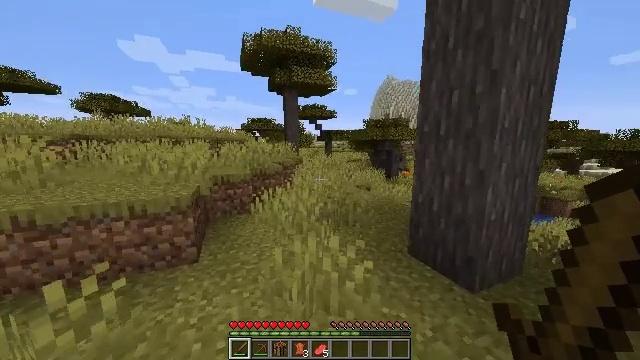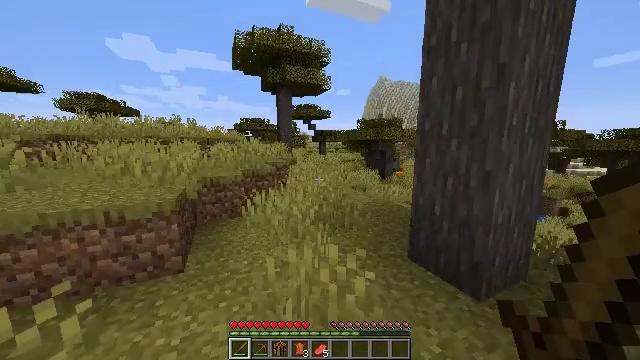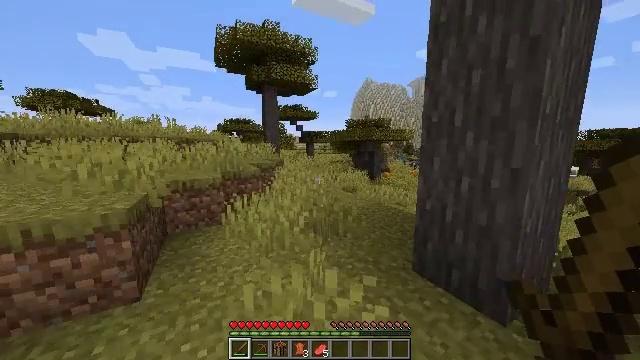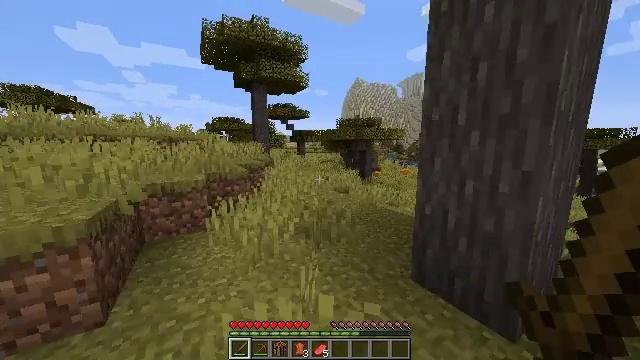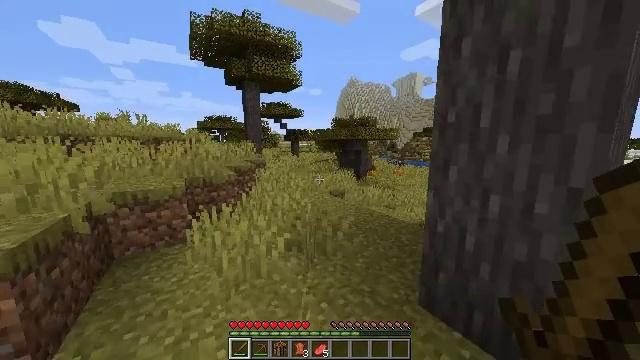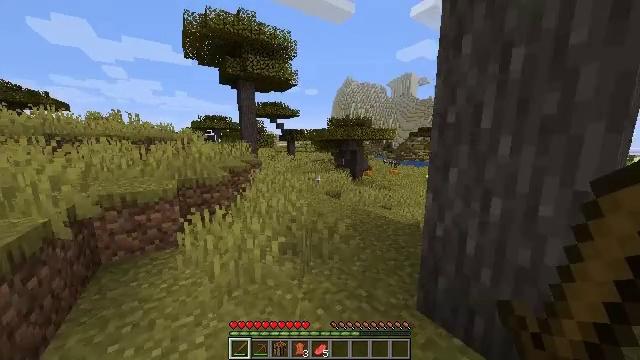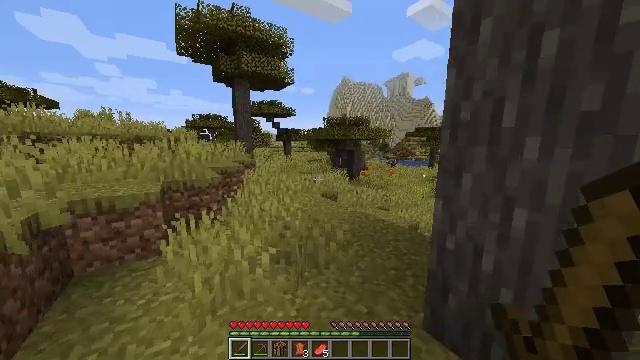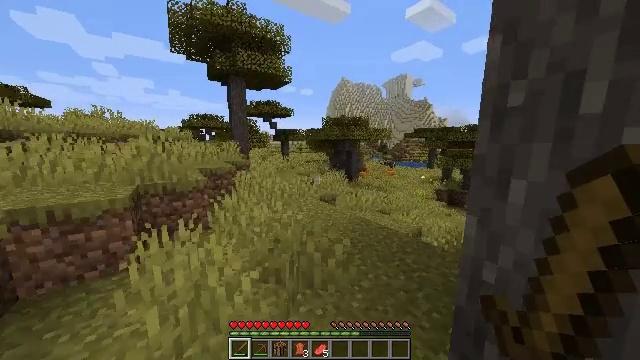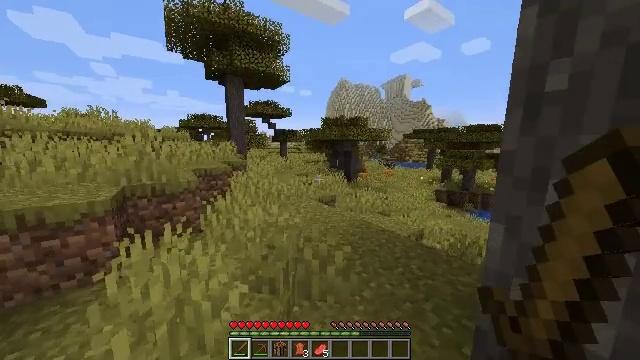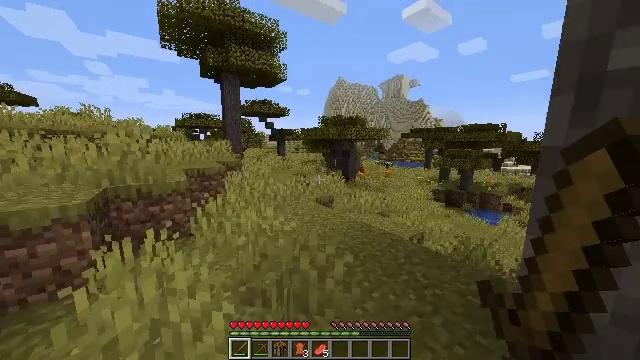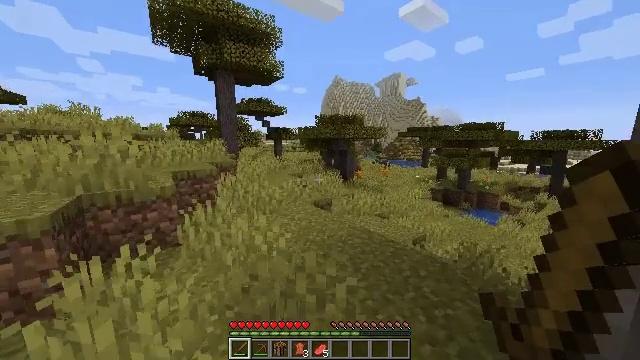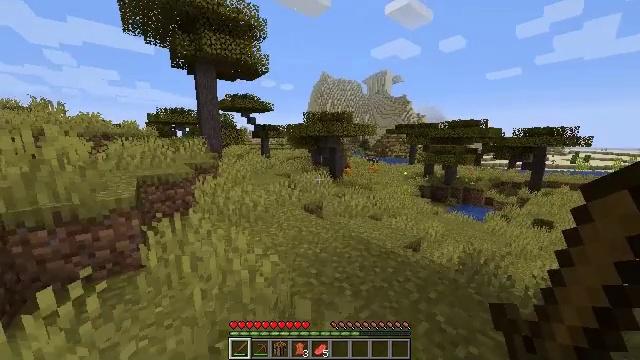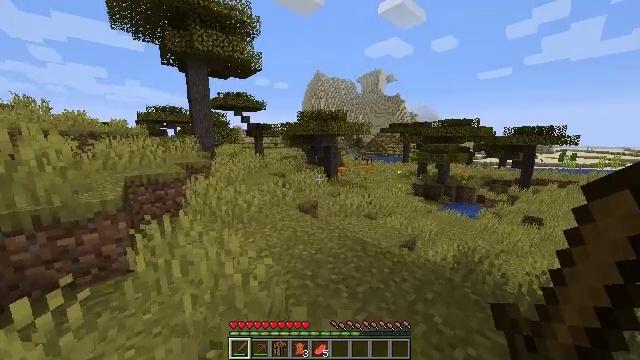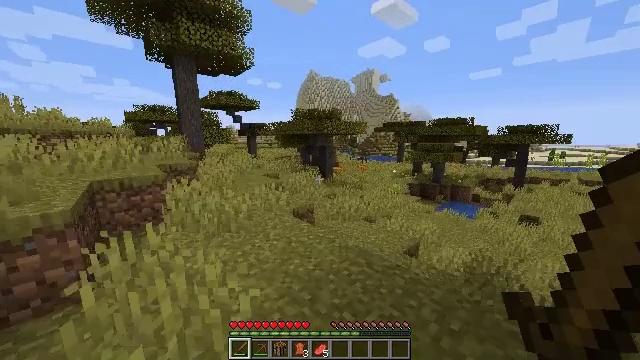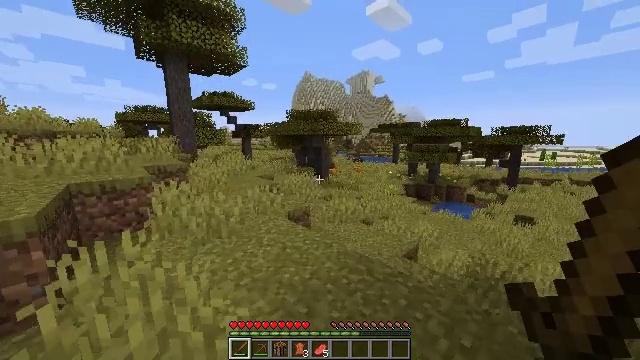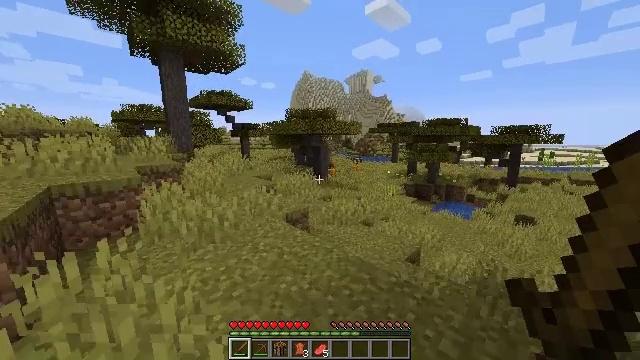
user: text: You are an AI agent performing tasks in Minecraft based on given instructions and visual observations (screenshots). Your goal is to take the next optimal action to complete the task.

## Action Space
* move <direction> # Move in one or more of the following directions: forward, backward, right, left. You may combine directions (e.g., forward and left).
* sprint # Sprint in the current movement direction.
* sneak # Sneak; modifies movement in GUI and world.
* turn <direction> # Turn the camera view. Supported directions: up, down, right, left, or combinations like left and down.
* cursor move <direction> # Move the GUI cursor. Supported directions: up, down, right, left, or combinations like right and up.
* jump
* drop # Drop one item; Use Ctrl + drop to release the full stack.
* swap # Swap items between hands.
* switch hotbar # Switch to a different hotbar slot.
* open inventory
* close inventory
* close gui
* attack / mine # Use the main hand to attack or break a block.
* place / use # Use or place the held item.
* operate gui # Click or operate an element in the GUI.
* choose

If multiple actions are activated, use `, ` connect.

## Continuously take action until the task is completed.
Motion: motion action
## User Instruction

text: Mine the sugar cane near rivers.
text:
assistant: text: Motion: move forward, sprint, turn right
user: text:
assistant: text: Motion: move forward, sprint, turn right
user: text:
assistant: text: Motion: move forward, sprint, turn right
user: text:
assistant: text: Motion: move forward, sprint, turn right
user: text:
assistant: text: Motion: move forward, sprint, turn right
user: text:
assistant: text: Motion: move forward, sprint
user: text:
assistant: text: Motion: move forward, sprint
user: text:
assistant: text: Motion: move forward, sprint
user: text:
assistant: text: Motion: move forward, sprint
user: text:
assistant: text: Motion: move forward, sprint
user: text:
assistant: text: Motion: move forward, sprint, turn right
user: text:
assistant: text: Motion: move forward, sprint, turn right
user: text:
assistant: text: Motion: move forward, sprint, turn right
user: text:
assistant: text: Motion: move forward, sprint, turn right
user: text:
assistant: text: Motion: move forward, sprint
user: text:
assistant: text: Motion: move forward, sprint
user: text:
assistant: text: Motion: move forward, sprint
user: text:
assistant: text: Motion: move forward, sprint, turn right
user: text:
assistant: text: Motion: move forward, sprint, turn right
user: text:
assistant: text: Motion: move forward, sprint, turn right
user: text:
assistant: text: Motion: move forward, sprint, turn right
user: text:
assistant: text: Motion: move forward, sprint, turn right
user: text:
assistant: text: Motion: move forward, sprint, turn right
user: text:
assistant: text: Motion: move forward, sprint, turn right
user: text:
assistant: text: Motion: move forward, sprint, turn right
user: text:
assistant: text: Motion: move forward, sprint
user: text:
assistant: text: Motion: move forward, sprint
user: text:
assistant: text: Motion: move forward, sprint
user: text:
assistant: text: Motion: move forward, sprint
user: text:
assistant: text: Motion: move forward, sprint